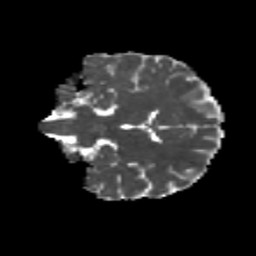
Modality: MD
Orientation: coronal
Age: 21
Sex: female
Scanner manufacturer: siemens
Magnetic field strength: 3 T
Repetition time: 8.6 s
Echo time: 0.095 s